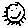
Label: sun